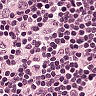
Metastatic tissue present: no